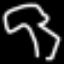
Label: mushroom